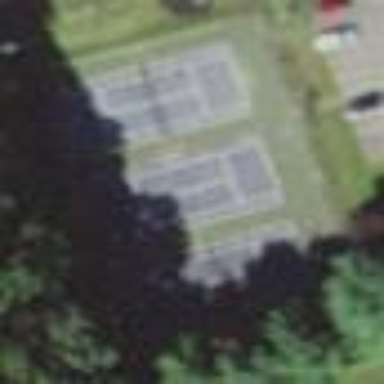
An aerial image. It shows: Tennis court in leisure pitch.